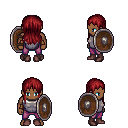
a pixel art fantasy rpg character, male body template, human, dark skin, steel chest armor, magenta pants, brunette unkempt hairstyle, cloth bracers, maroon shoes, shield, four views (front, back, left, right), 2x2 character sprite sheet, small pixel art, hard edges, no anti-aliasing